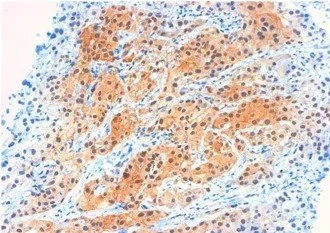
(C) Calretinin.
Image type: pathology (immunostaining)